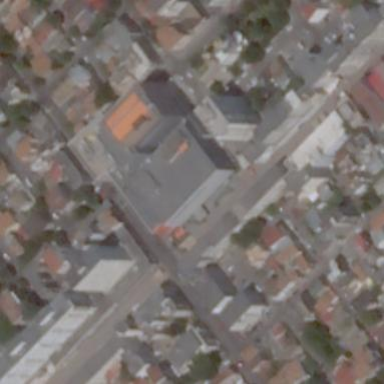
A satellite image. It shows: Retail building that is part of mall.